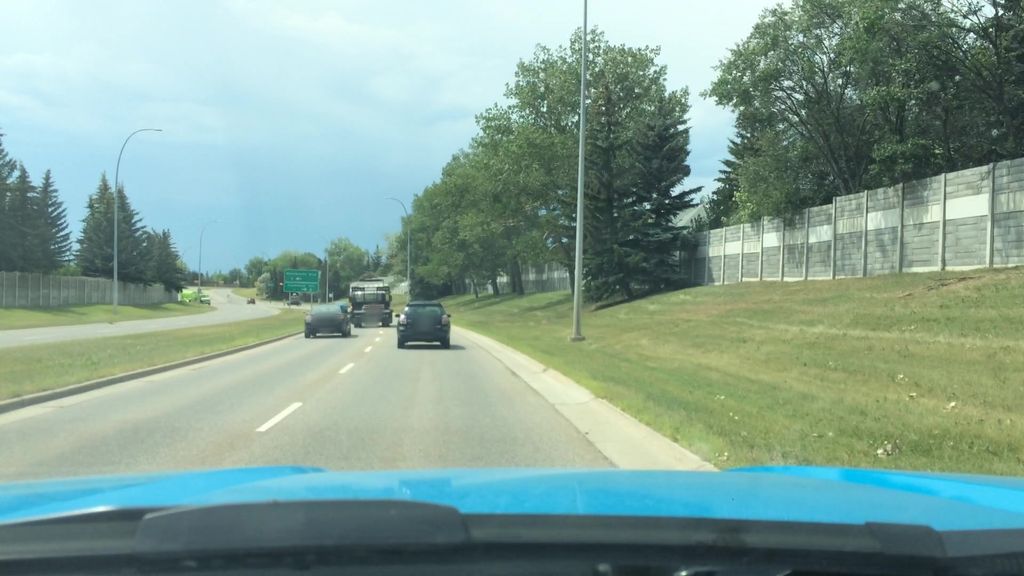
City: calgary